You are looking at the short-time Fourier spectrogram of a bearing's acceleration signal. Based on the visible evidence, which condition applies: normal, inner_race, outer_race, ball?
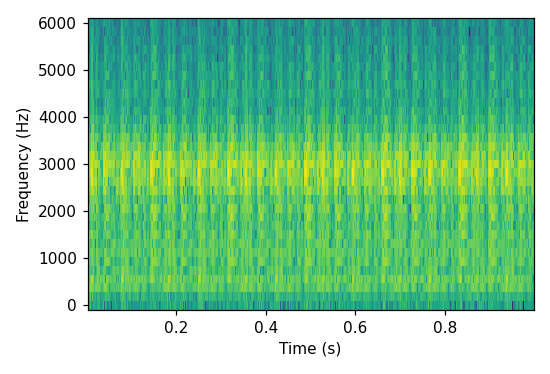
Answer: outer_race